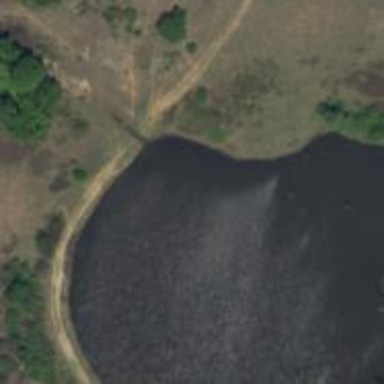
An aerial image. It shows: Dam across waterway.